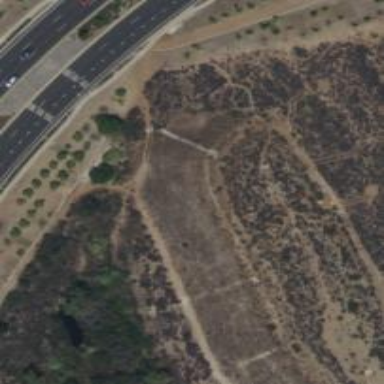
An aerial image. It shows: Path with excellent visibility for trail.